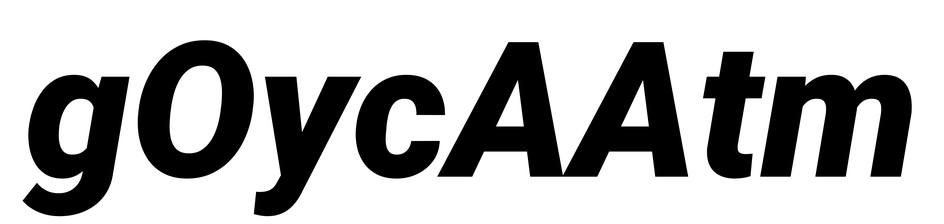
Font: Roboto-Italic_Black_Italic